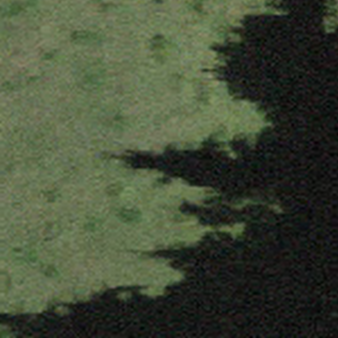
Label: other